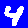
Digit: 4